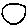
Label: circle